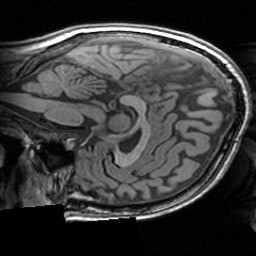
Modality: T1w
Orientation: sagittal
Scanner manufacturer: siemens
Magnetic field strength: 3 T
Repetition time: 1.63 s
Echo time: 0.00311 s